Question: Is there any way to align text input boxes with buttons without using a table? I tried using resets and clearing margins and padding. As you can see in the image below, the button is not aligned with the input element. Do I have to use tables to align them or is there any other method?

I am talking about how the button is indented compared to the text field. Code is simple:
'''
<!DOCTYPE html>
<html>
<head>
<style>
input {
display: inline;
margin: 0px;
}
</style>
</head>
<body>
<form>
<input name="q" type="text" placeholder="Search users"/>
<br>
<input value="Search" type="submit"/>
</form>
</body>
</html>
'''
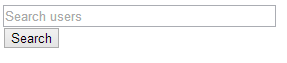
Answer: Try this CSS:
'''
input[type=text] {
display: block;
}
input {
margin: 0;
}
'''
## DEMO
# -- Edit --
'''
input[type=text] {
display: block;
}
input {
margin: 1px 0;
border: 1px solid black;
}
'''
## DEMO